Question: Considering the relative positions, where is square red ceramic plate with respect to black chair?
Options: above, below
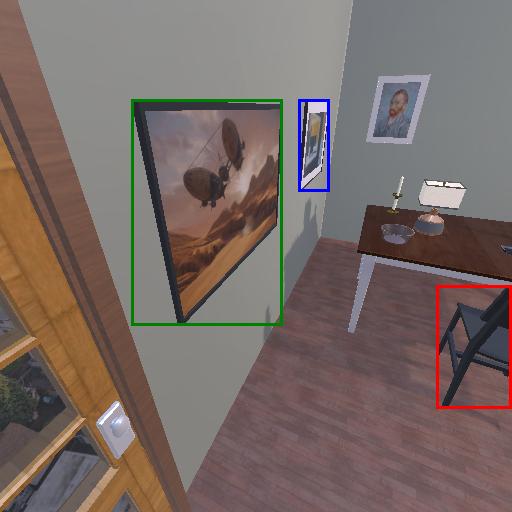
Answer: above